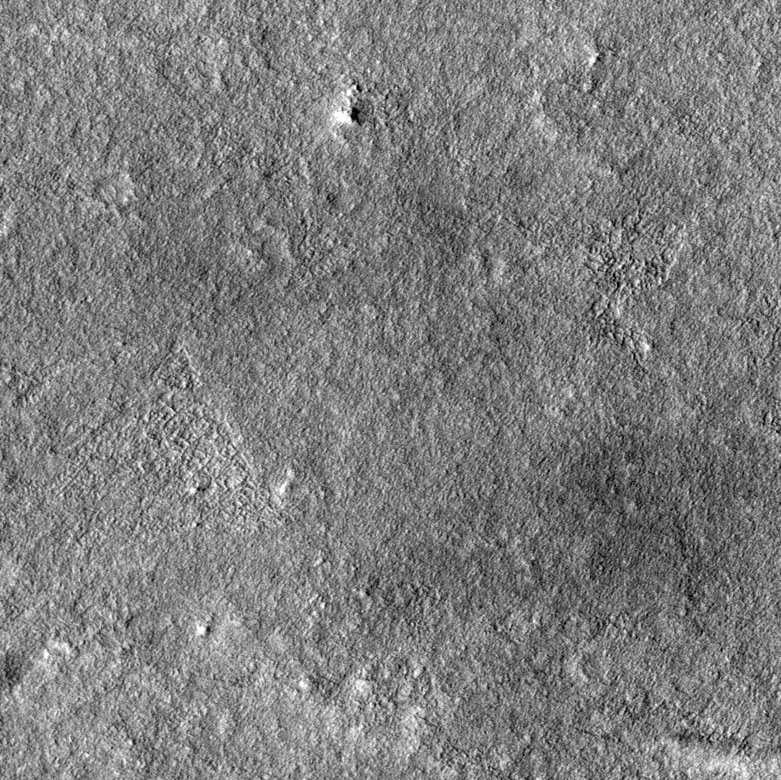
Label: dustdevil